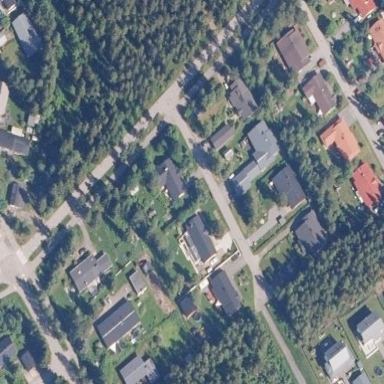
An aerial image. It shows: Residential area.